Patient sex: M
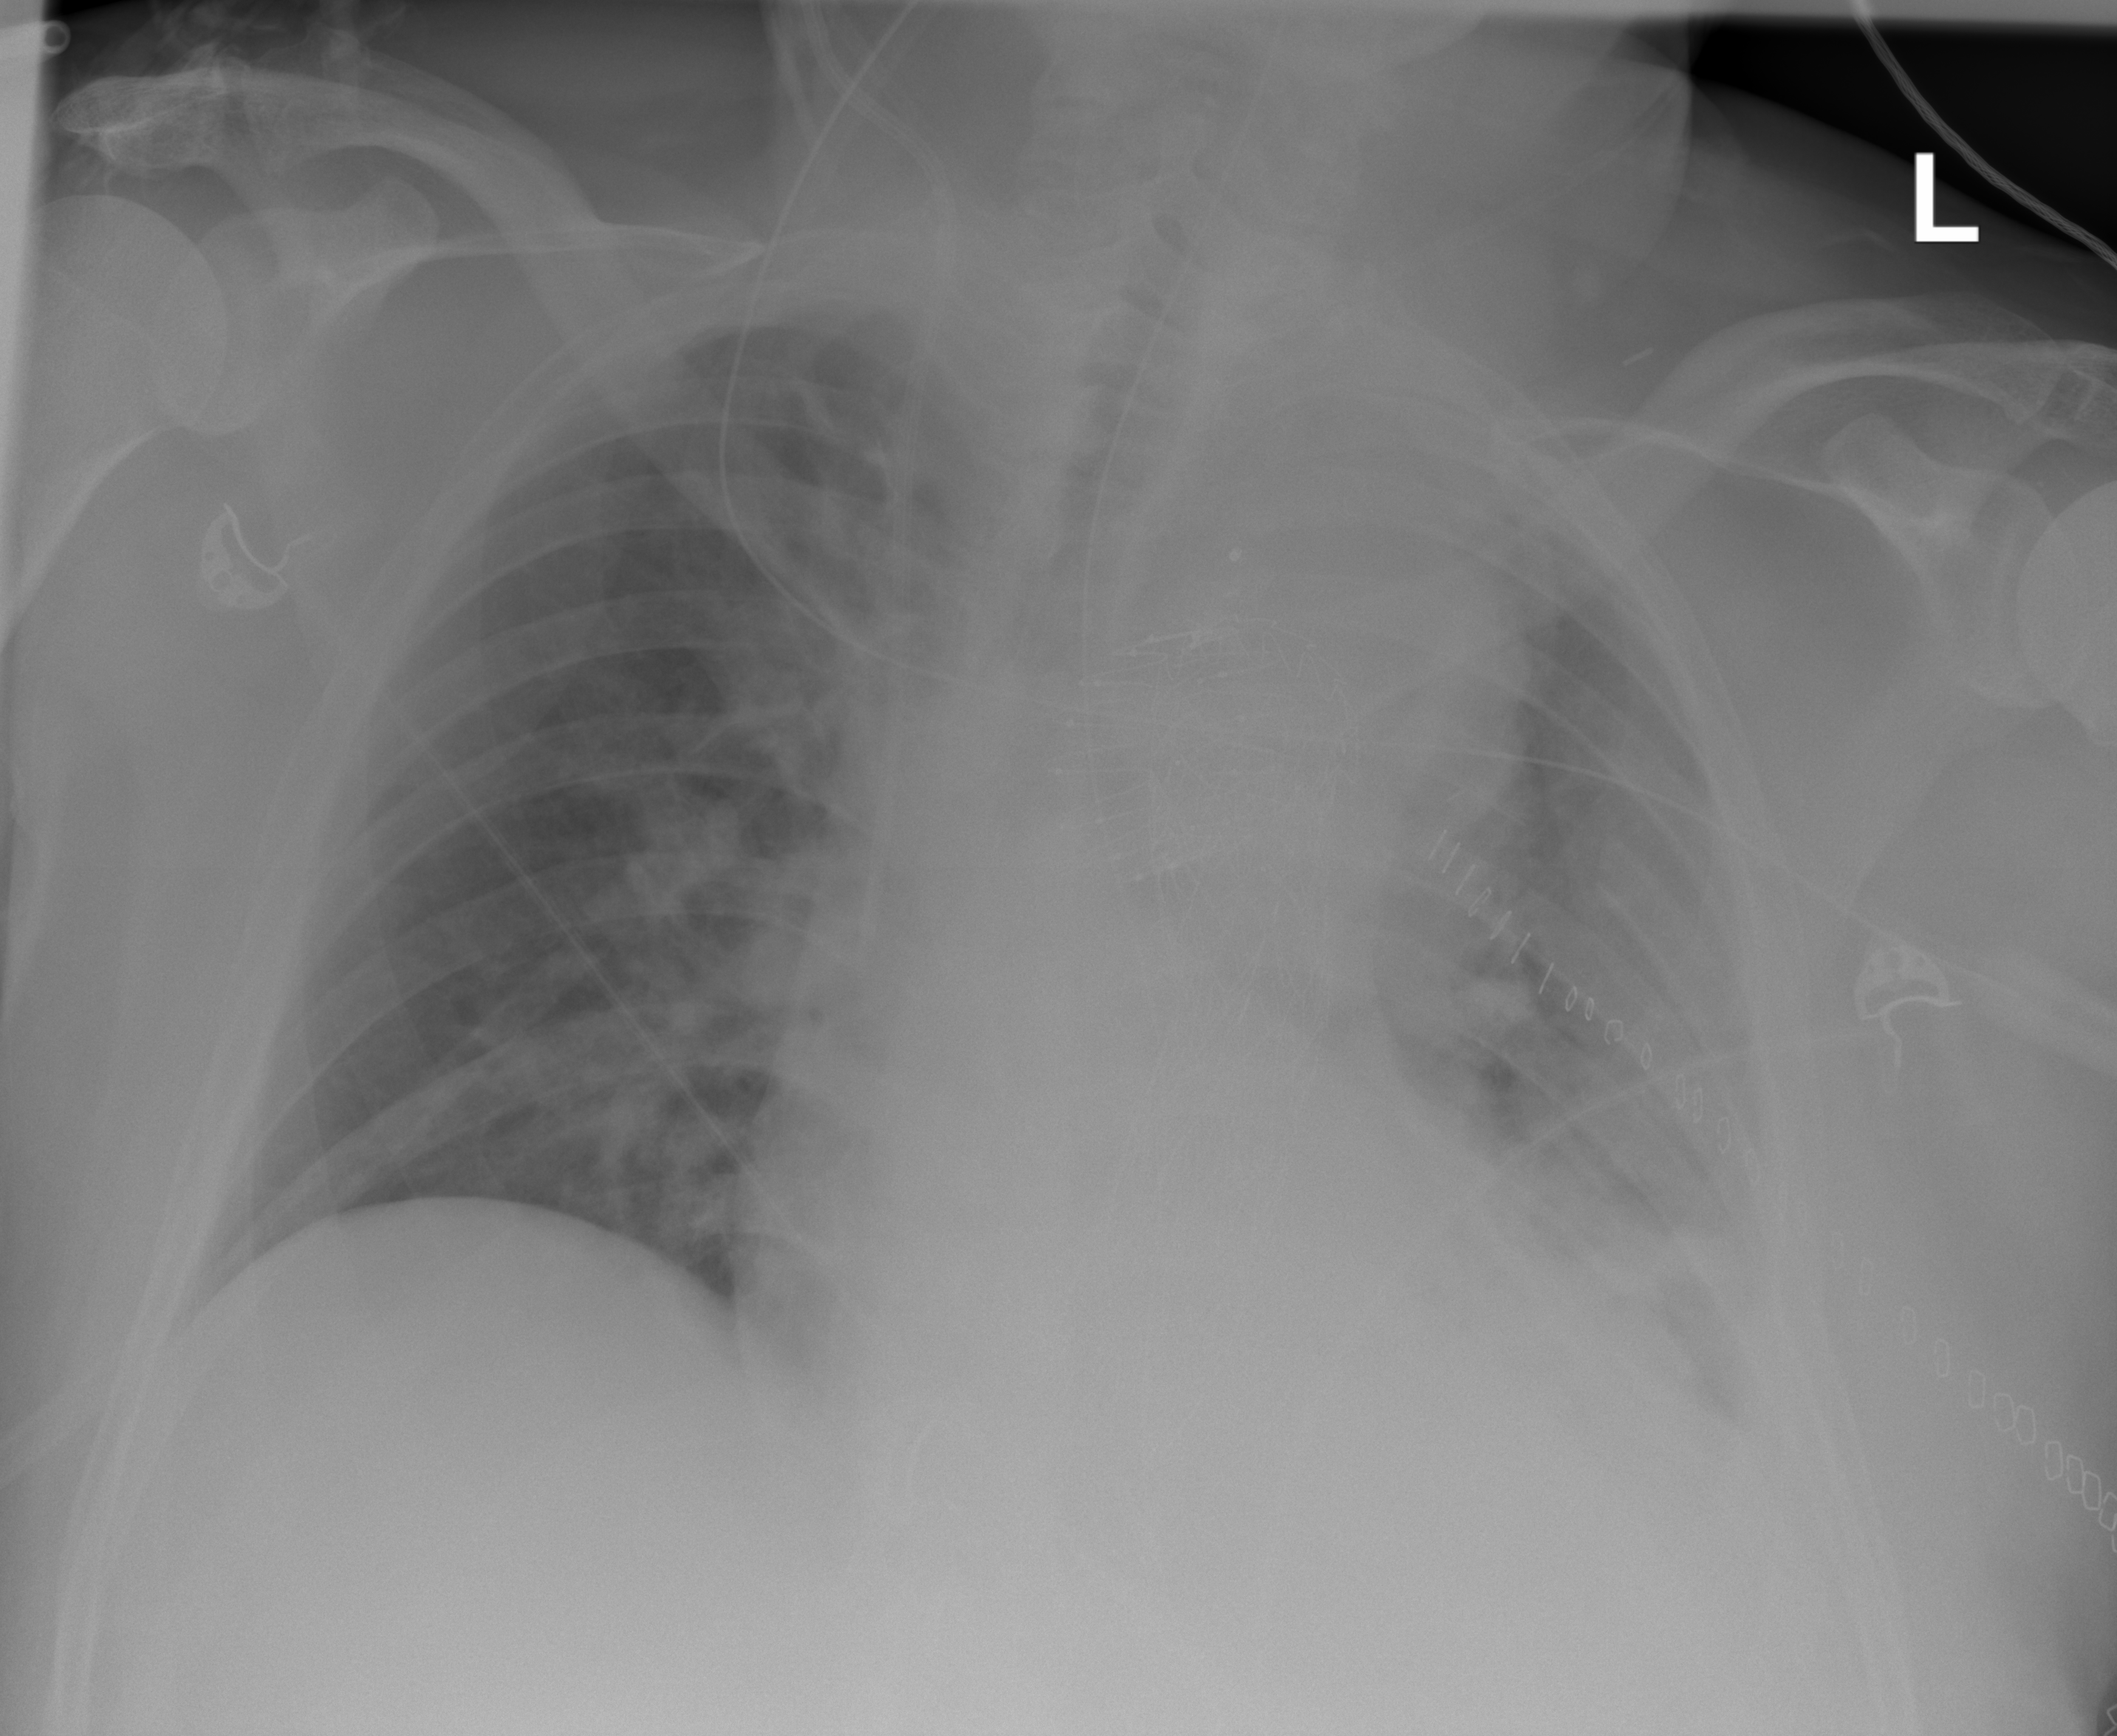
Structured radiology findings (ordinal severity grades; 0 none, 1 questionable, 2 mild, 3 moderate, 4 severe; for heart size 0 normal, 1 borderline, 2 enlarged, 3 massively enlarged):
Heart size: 2
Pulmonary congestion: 2
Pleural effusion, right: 0
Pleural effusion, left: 2
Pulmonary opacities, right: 1
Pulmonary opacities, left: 2
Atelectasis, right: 0
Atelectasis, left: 2